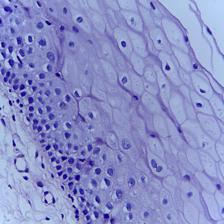
Diagnosis: Normal